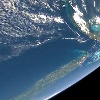
Label: water